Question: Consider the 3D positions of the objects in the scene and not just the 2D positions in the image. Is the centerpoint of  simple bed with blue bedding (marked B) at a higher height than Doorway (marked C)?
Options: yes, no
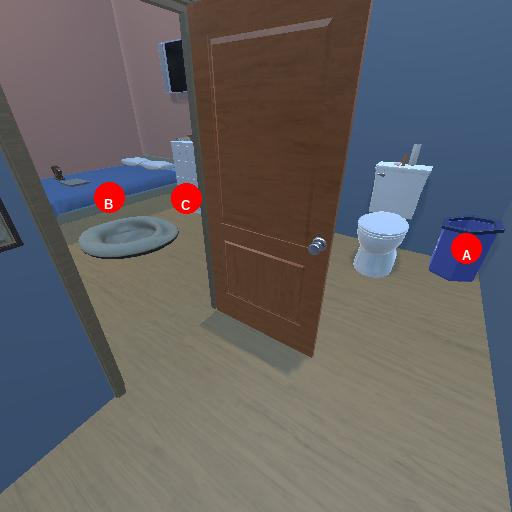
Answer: yes